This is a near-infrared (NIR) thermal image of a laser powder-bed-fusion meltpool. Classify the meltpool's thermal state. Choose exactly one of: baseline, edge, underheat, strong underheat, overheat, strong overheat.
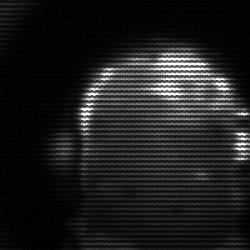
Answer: baseline